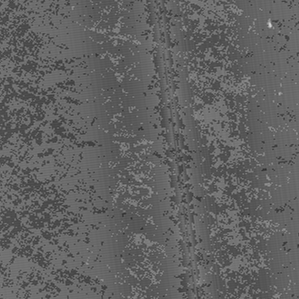
Label: frost